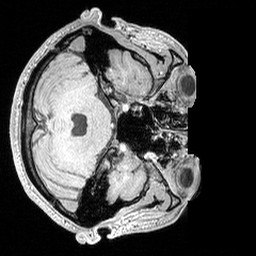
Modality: MP2RAGE
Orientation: axial
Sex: male
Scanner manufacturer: siemens
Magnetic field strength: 3 T
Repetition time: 5 s
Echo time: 0.00292 s